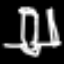
Label: octagon